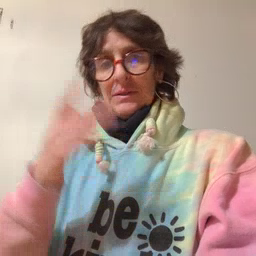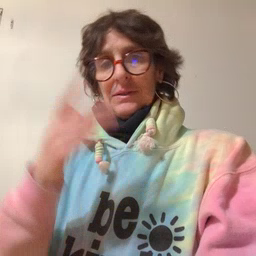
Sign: sick